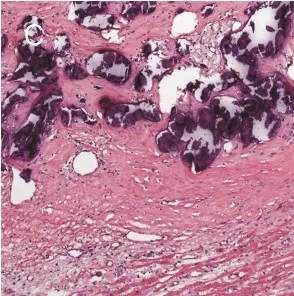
Histological. Findings. Prepared low-power haematoxylin and eosin (H&E stain) photomicrograph with 10x magnification demonstrated a calcified mass adherent to myocardium (C).
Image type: pathology (h&e)